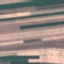
Label: AnnualCrop